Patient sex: M
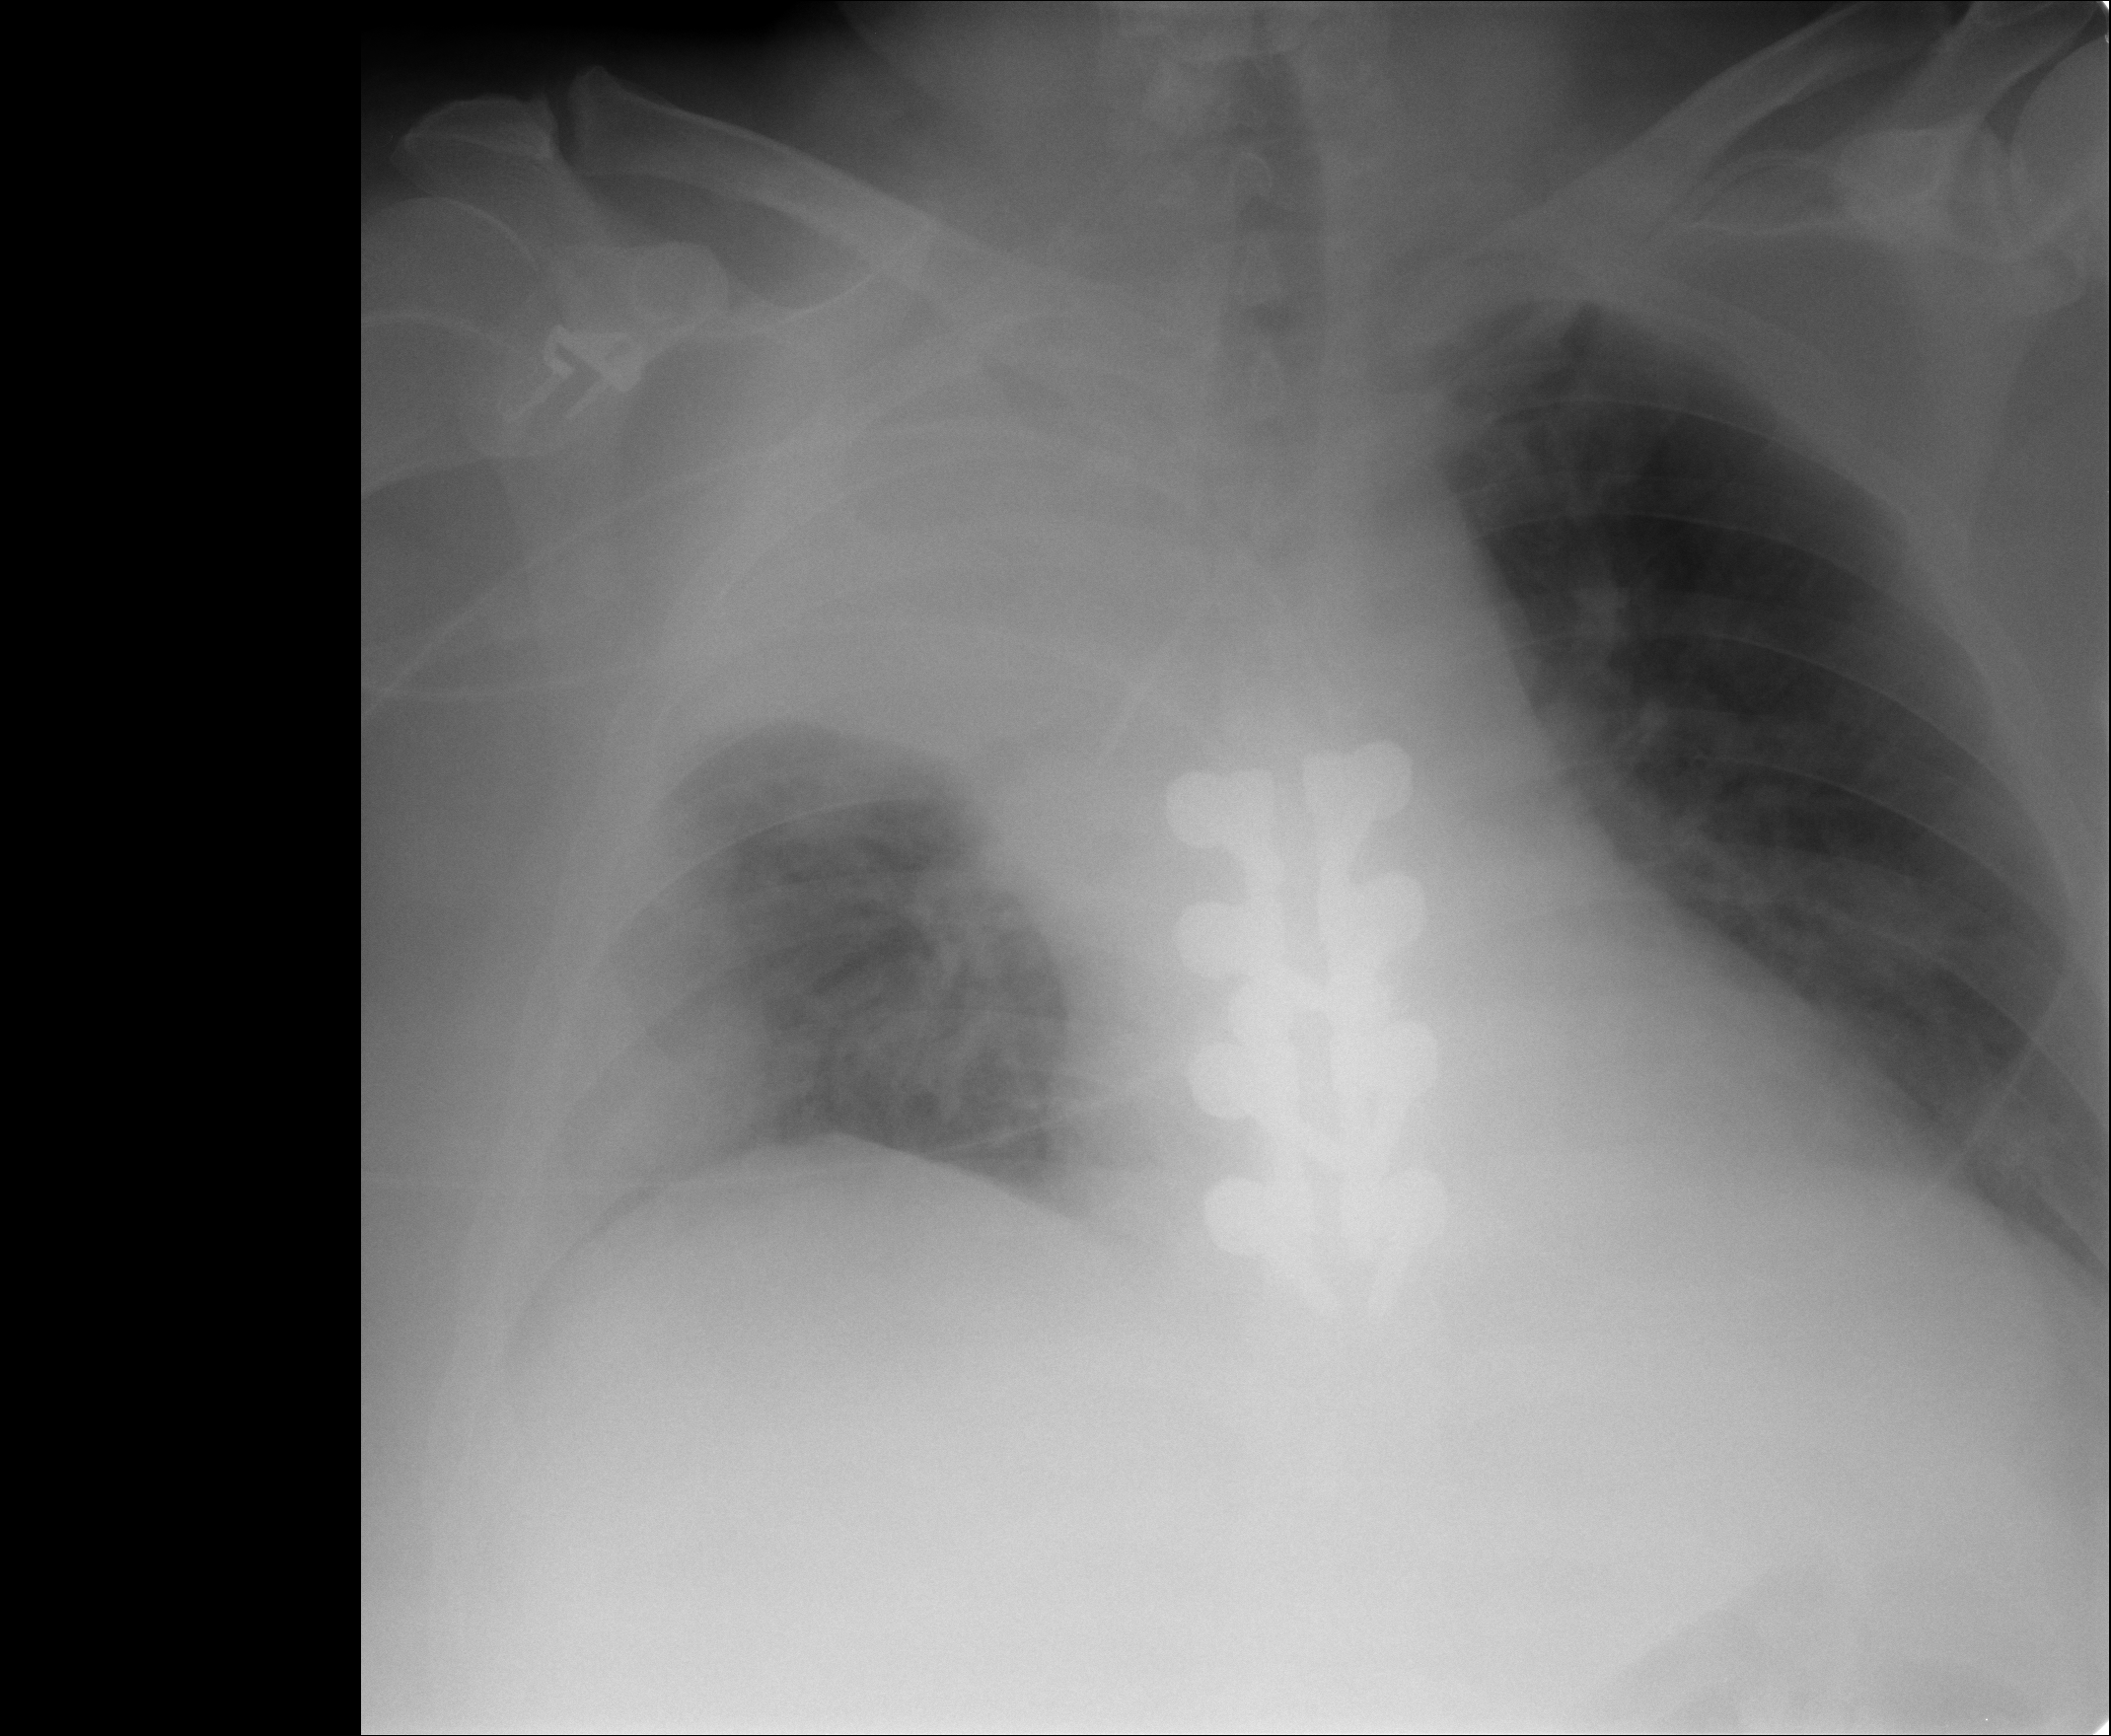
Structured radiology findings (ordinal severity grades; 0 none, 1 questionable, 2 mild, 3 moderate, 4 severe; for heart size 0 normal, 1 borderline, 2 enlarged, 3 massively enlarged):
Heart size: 0
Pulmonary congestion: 1
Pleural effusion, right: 2
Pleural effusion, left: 0
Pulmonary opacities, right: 0
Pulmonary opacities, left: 0
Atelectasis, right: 3
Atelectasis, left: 0